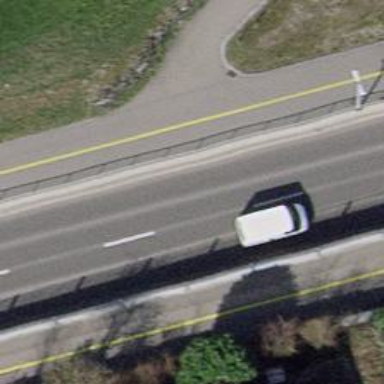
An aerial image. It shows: Primary highway with cycling track.